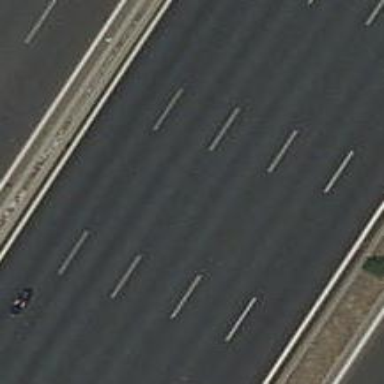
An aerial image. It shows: Asphalt motorway.